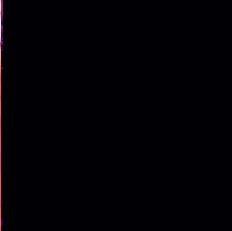
Sound class: Rain